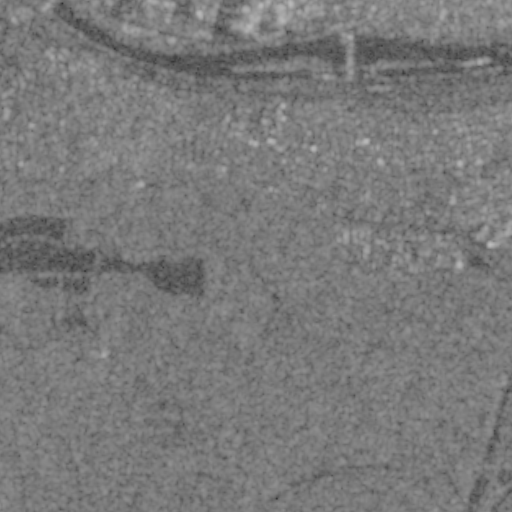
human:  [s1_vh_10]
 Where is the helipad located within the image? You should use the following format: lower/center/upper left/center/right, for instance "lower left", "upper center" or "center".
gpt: The helipad is located in the upper center of the image.
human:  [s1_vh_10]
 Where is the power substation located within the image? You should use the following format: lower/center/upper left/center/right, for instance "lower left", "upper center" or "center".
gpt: The power substation is located in the upper left of the image.
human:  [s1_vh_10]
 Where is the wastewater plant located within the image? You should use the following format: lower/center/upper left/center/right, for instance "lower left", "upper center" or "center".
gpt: The wastewater plant is located in the upper left of the image.
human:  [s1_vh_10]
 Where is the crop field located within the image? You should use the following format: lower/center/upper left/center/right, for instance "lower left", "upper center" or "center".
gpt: There is no crop field in the image.

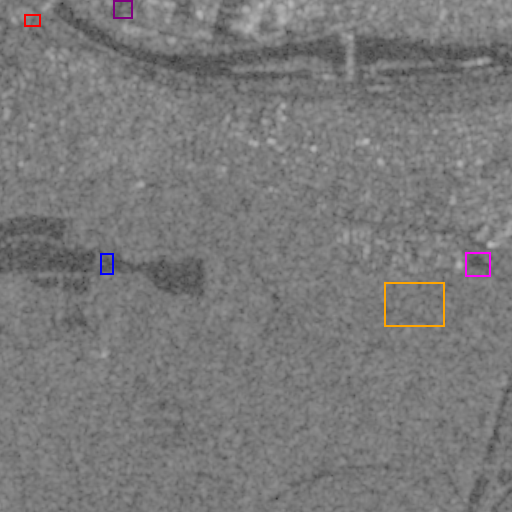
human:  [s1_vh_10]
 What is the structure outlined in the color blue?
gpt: The structure outlined in blue is a crop field.
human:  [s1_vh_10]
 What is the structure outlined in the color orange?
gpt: The structure outlined in orange is a park.
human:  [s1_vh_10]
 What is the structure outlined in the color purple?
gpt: The structure outlined in purple is a parking lot.
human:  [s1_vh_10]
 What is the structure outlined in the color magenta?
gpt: The structure outlined in magenta is a track.
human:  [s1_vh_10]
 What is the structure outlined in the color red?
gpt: The structure outlined in red is a wastewater plant.
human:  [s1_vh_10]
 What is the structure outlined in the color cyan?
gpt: There is no cyan outline.